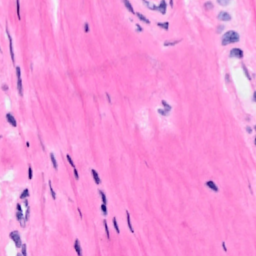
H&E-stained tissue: Breast